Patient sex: M
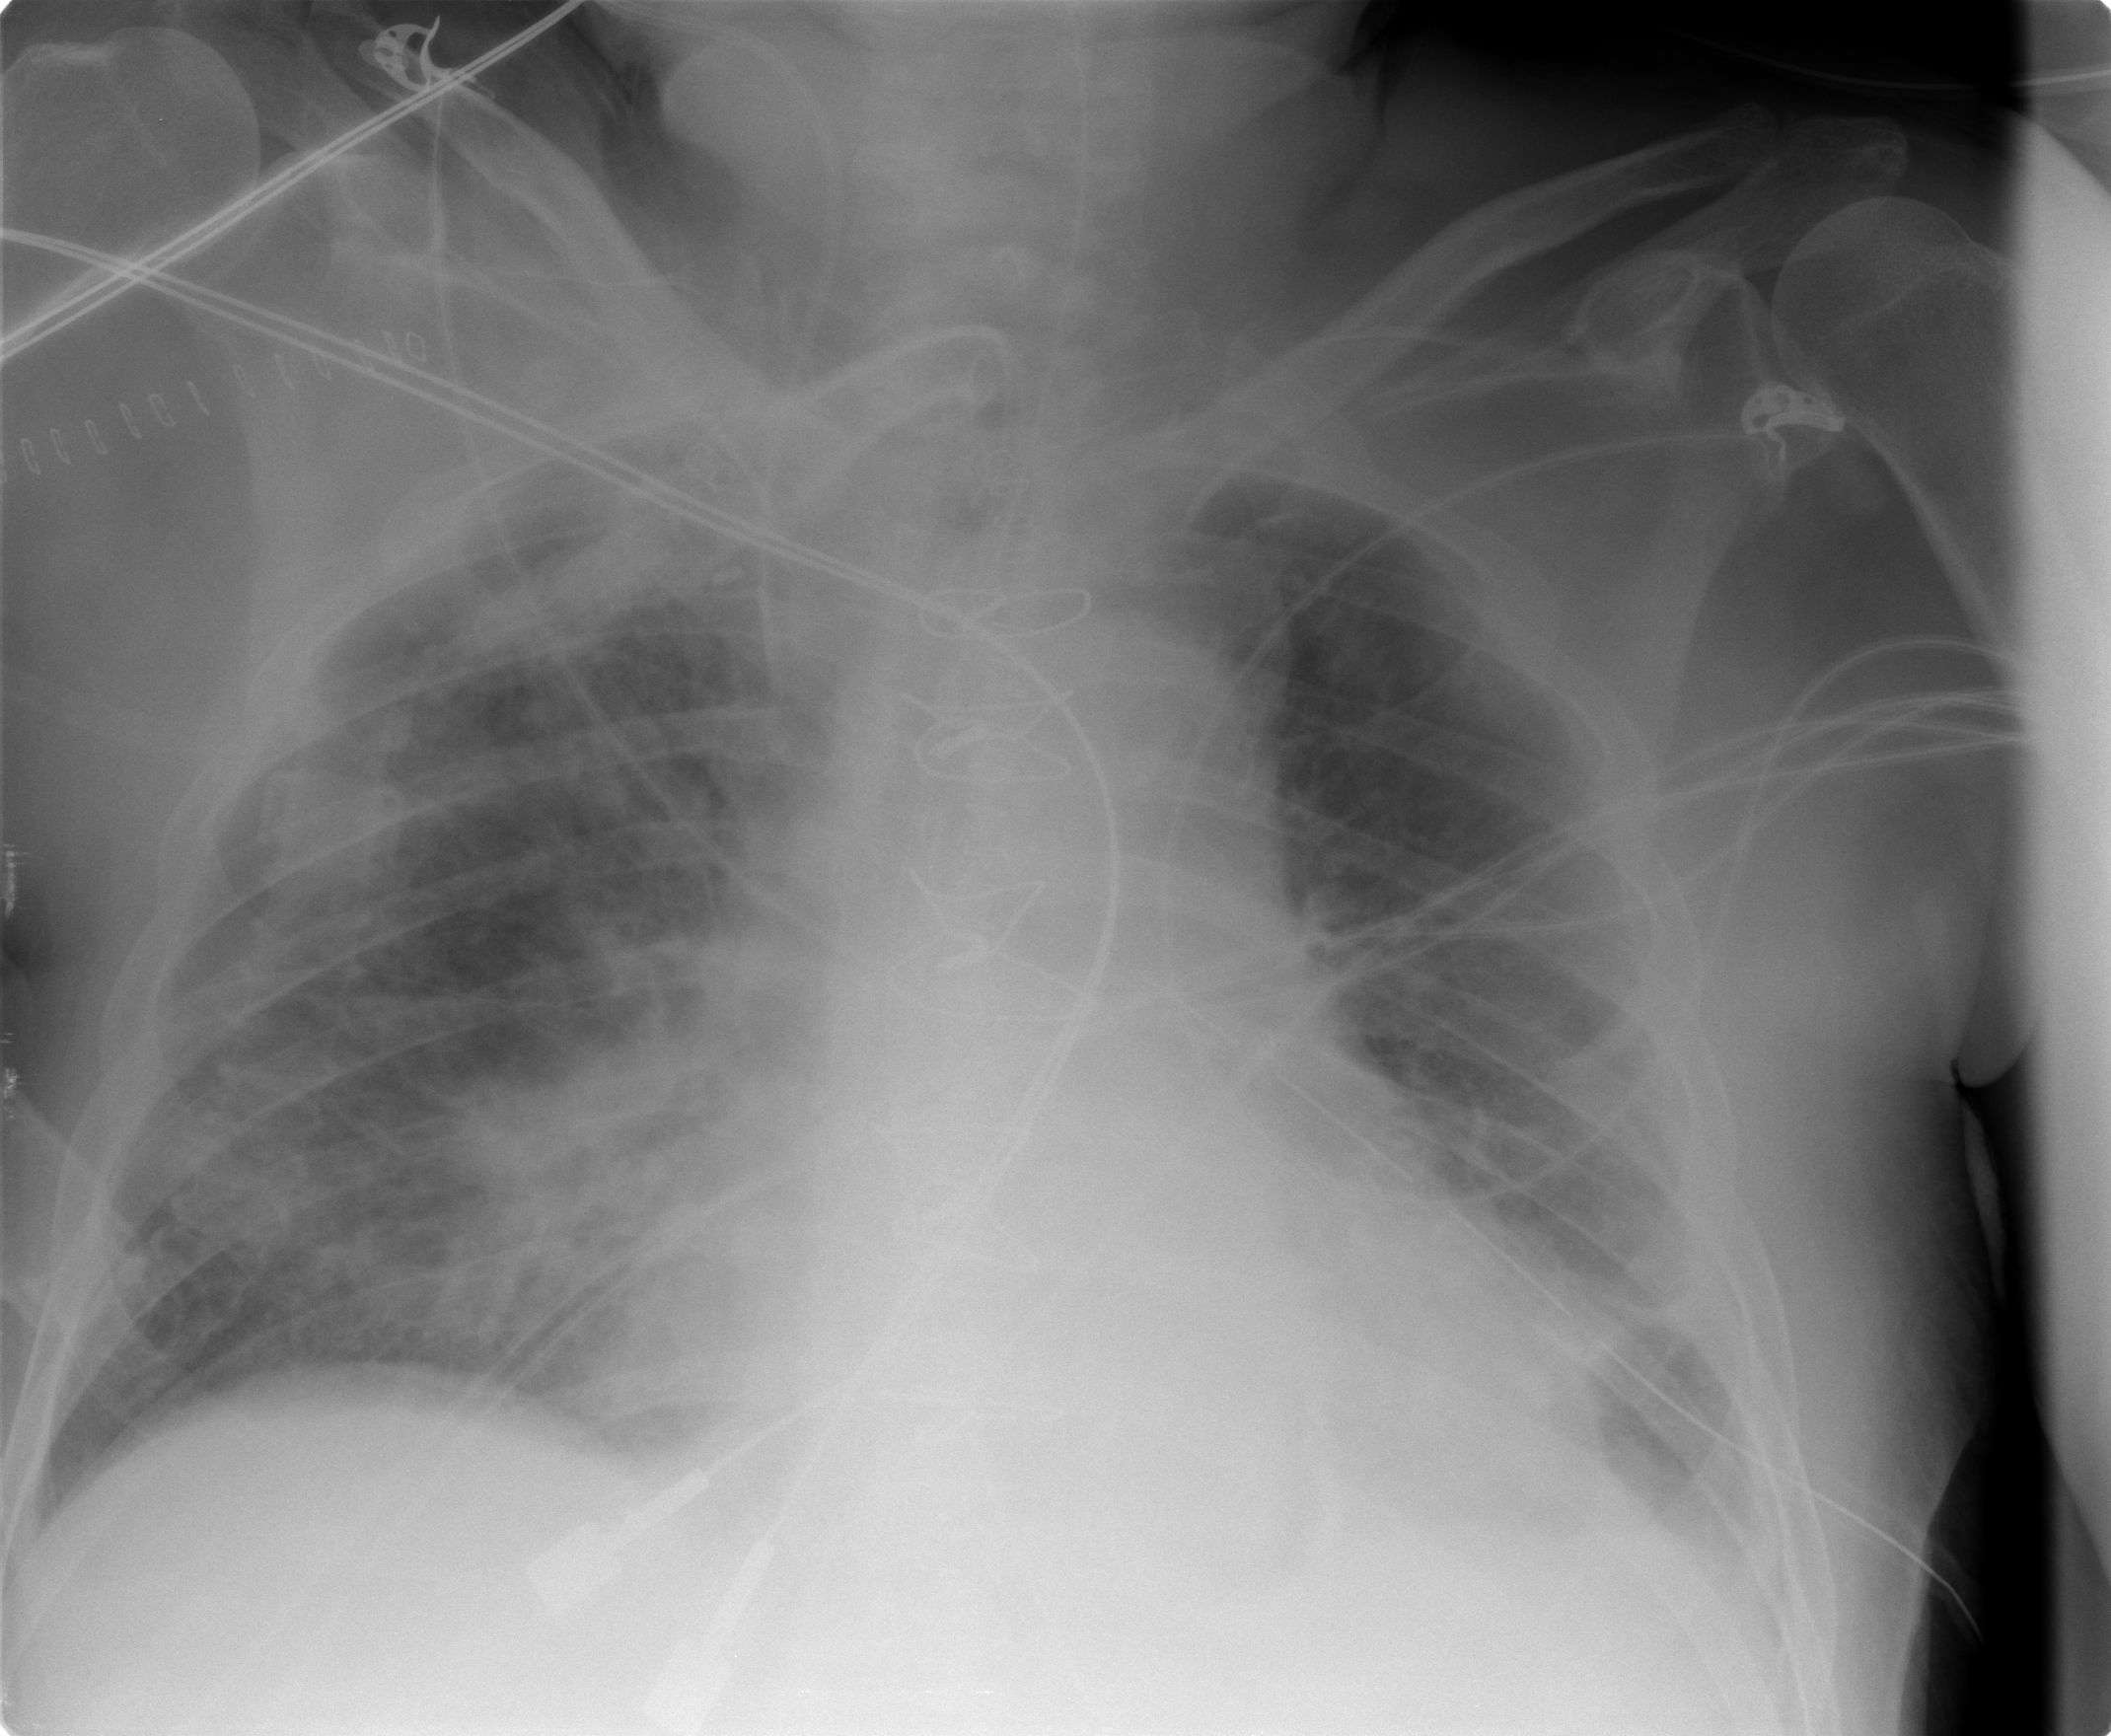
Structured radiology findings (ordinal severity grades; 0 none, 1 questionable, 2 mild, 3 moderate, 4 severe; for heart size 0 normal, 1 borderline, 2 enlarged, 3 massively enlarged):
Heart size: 0
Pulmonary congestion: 3
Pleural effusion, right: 0
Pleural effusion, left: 2
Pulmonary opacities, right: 2
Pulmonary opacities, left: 0
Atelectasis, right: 2
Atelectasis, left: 2